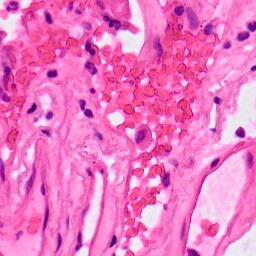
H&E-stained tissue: Lung